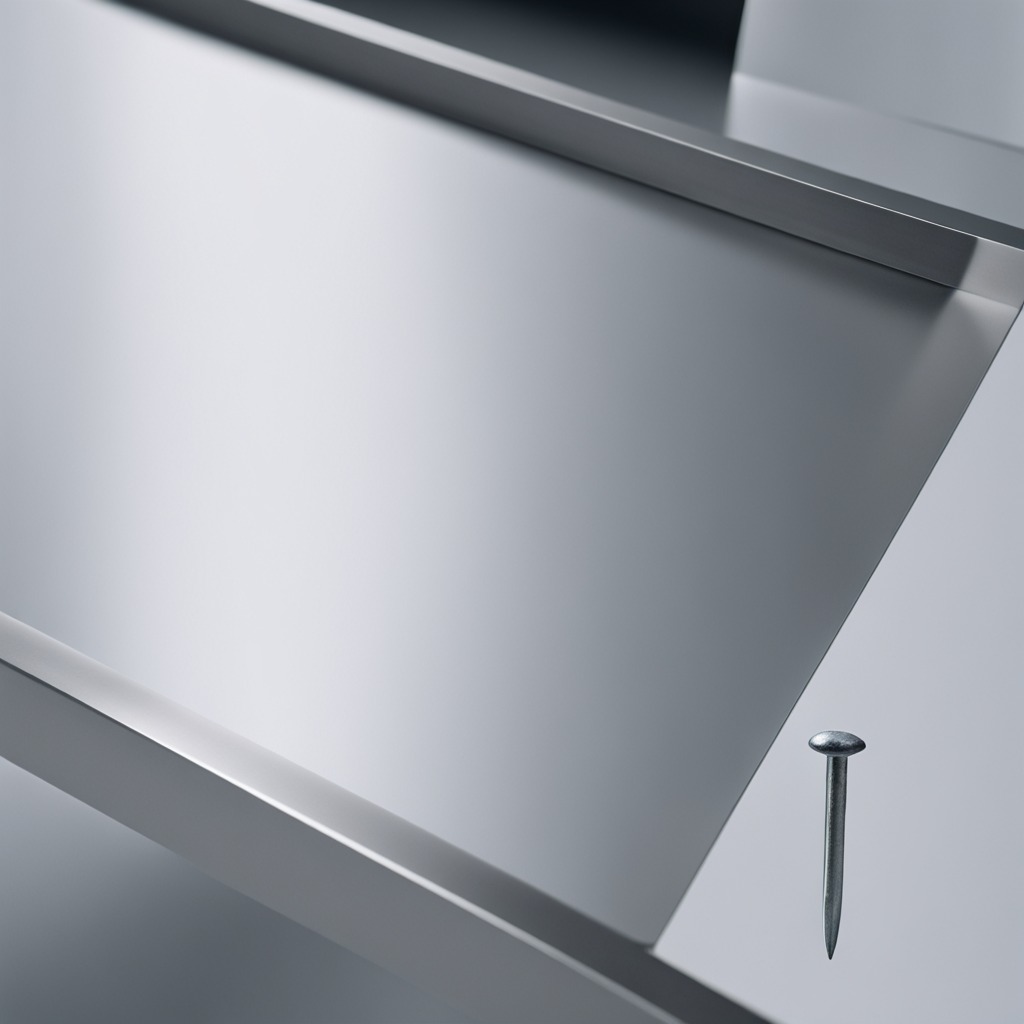
An iron nail is lying on the stainless steel table in a high-end prototyping lab.